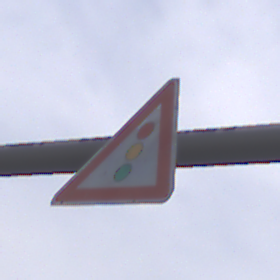
Verkehrszeichen: Lichtzeichenanlage
Umgebung: Outdoor, Suburban
Tageszeit: MorningAfternoon
Wetter: PartlyCloudy
Licht: Natural
Jahreszeit: NotSpecified
Kontrast: MediumContrast